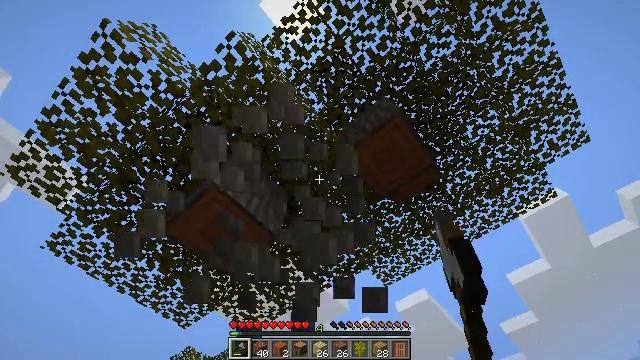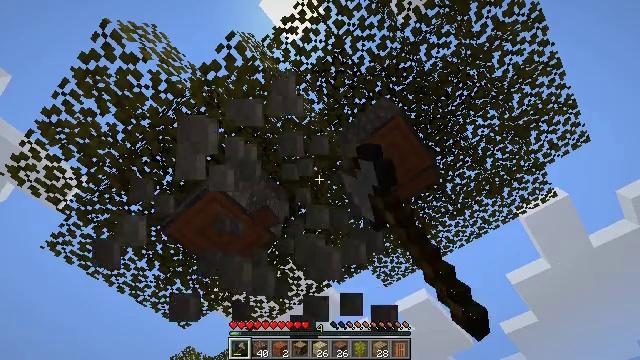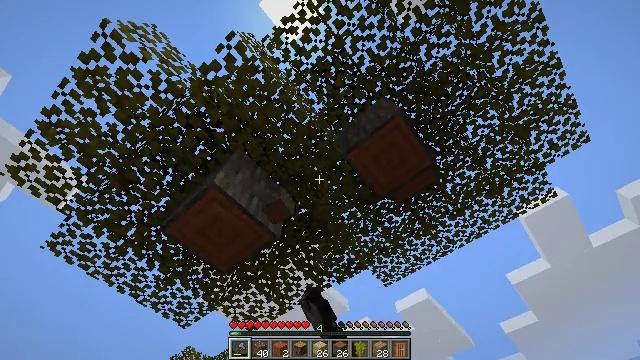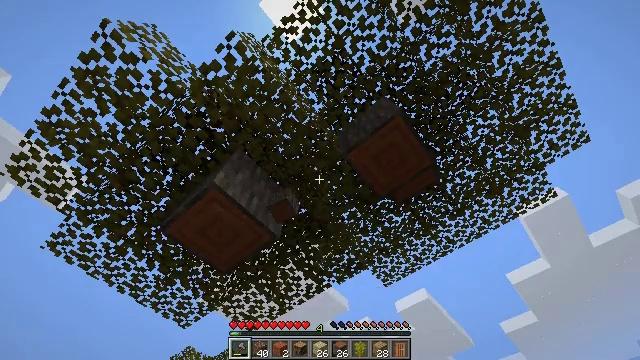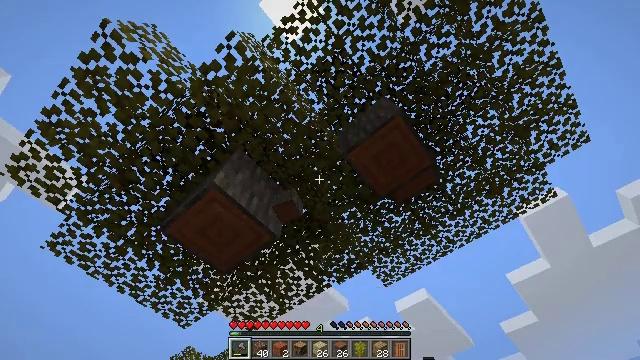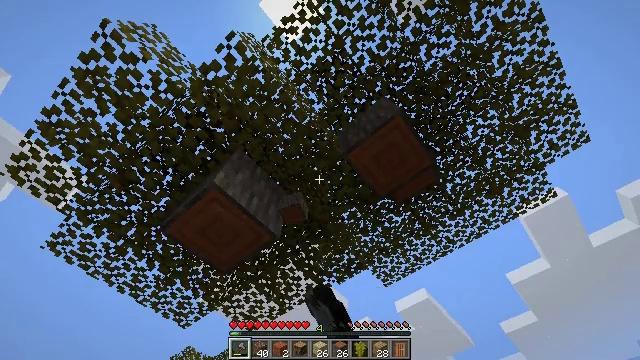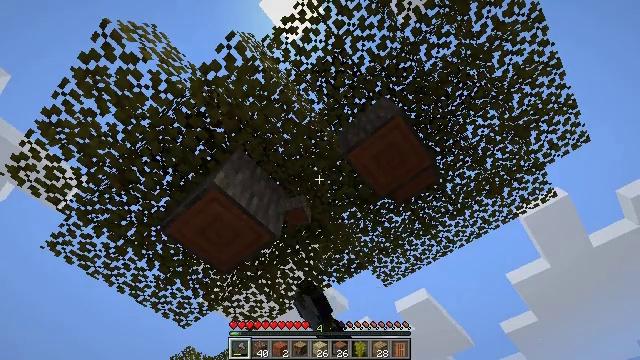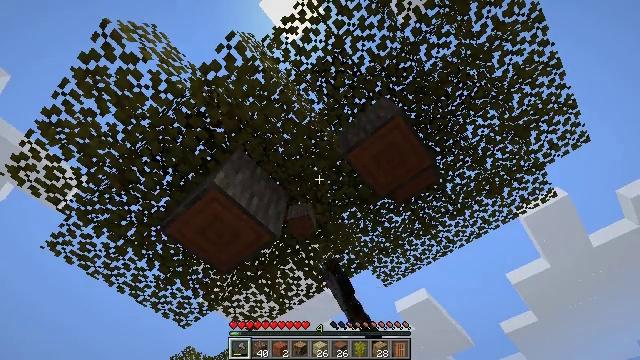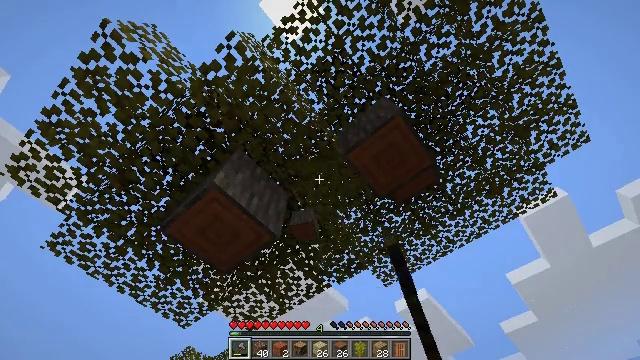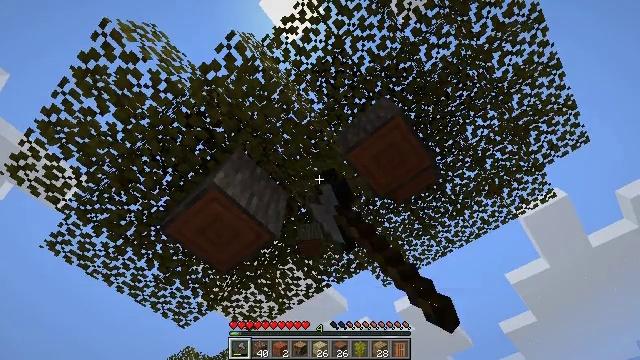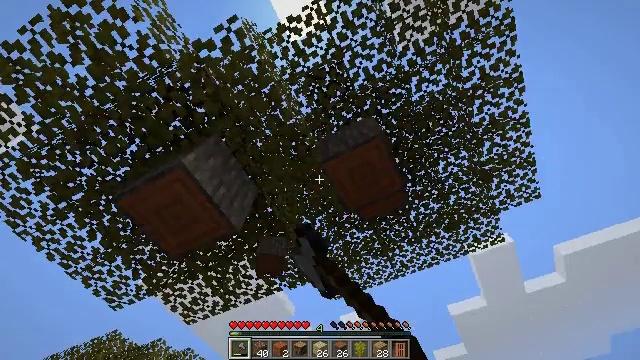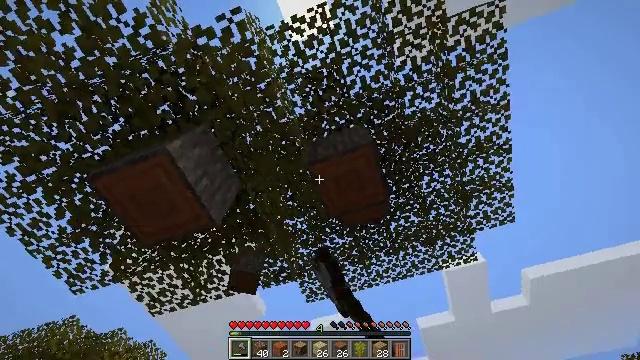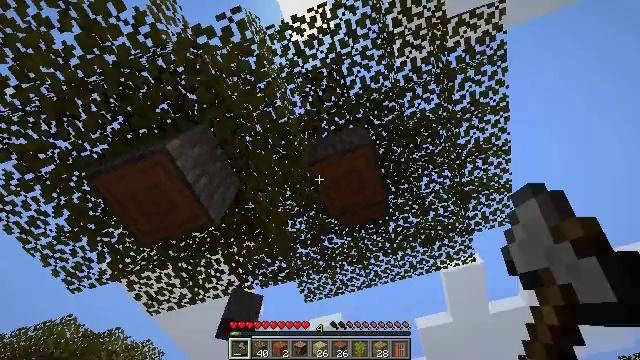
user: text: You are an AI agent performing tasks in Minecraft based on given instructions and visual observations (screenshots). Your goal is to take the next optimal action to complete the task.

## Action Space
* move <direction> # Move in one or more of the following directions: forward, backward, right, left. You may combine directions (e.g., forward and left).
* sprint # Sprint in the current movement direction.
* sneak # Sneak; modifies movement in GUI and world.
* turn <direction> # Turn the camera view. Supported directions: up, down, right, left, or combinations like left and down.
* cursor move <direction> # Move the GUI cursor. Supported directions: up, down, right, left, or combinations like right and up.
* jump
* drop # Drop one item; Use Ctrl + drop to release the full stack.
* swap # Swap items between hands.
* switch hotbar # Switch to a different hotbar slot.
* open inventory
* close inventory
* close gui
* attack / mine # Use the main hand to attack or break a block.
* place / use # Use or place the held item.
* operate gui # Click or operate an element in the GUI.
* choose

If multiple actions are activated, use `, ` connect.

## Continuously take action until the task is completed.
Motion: motion action
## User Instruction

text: Harvest acacia leaves with your hand or a tool.
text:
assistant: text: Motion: attack / mine
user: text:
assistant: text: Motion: attack / mine
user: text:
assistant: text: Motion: attack / mine
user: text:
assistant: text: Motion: attack / mine
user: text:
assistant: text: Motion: attack / mine
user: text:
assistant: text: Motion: attack / mine
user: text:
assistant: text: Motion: attack / mine
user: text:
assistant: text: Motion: attack / mine
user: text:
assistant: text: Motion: attack / mine
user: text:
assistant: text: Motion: turn right and up, attack / mine
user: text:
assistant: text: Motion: turn right, attack / mine
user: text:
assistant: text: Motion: attack / mine
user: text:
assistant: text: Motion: attack / mine